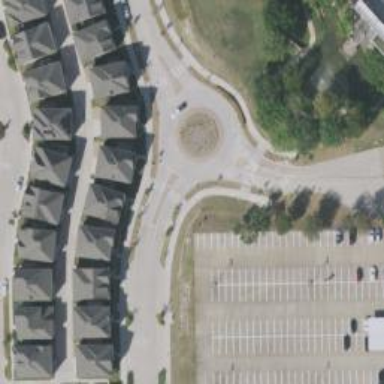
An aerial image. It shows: Residential road with roundabout.